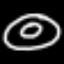
Label: donut